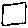
Label: square